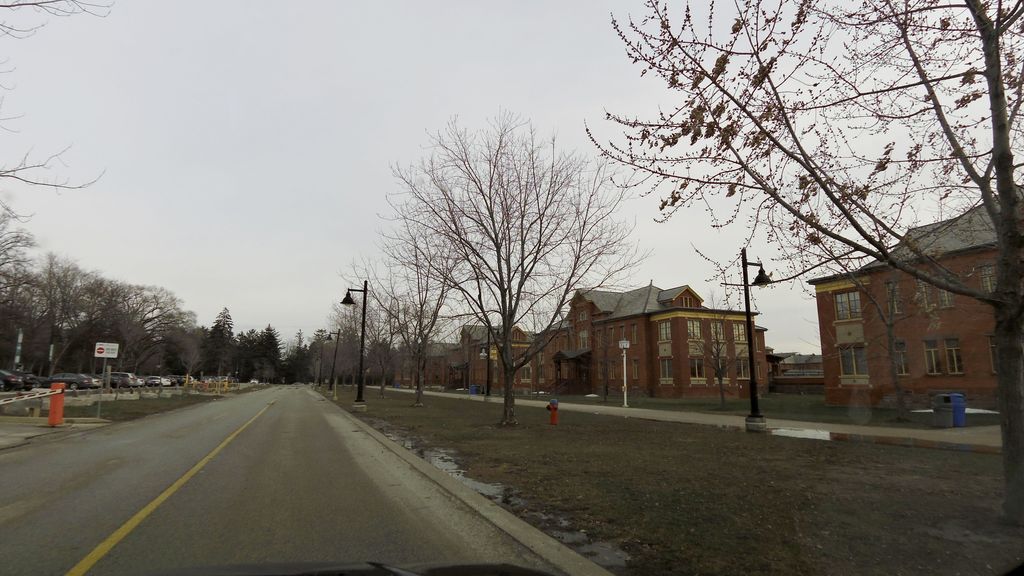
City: toronto